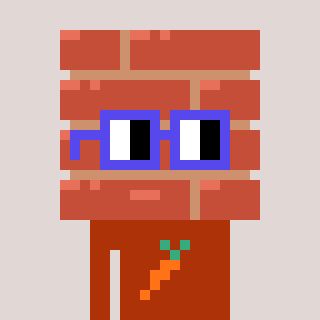
a pixel art character with square blue glasses, a wall-shaped head and a hotbrown-colored body on a warm background